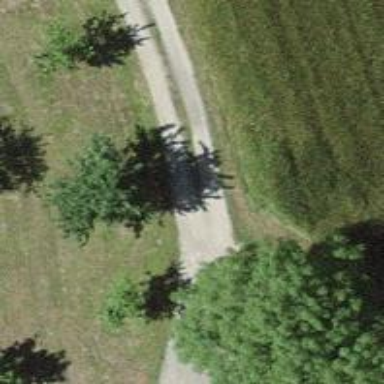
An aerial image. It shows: Driveway made of pebblestone.